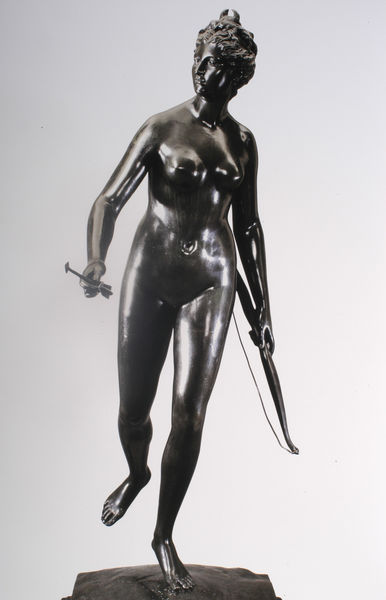
Titel: Diana als Jägerin
Künstler: Jean-Antoine Houdon
Standort: San Marino
Institution: The Huntington Library, Art Collections, and Botanical Gardens
Schlagwörter: akt, dunkel, fuß, hand, haut, kopf, nackt, schatten, weiß, bewegung, brust, busen, ellbogen, frau, frisur, grau, haar, licht, marmor, mund, nacht, nase, profil, raum, schwarz, blick, arm, arme, augen, gesicht, sockel, stehen, stein, hals, hände, porträt, spiegelung, gehen, boden, figur, haare, stehend, kinn, locken, renaissance, schulter, schultern, rund, skulptur, statue, beine, taille, bein, brüste, füße, liebe, bogen, laufen, kette, klein, farblos, glanz, glänzend, metall, nabel, bauch, bildhauerei, bronze, glatt, plastik, plinthe, poliert, wange, bauchnabel, brustwarzen, knie, nagel, oberschenkel, scham, zehen, foto, hüften, barfuss, nacktheit, mond, oberfläche, schönheit, zeh, becken, kniee, mondsichel, waffe, lauf, rennen, helm, schritt, göttin, jagd, gedreht, halbprofil, hüfte, antik, verfolgung, erhoben, gehend, schwart, reflektion, venus, schlüsselbein, achse, hörner, spielbein, standbein, amor, drehung, gestreckt, pfeil, oberarme, artemis, diana, jagdgöttin, jägerin, vorwärts, römisch, standbild, gegossen, unterschenkel, bronzefigur, laufend, sehne, bildhauer, balance, aphrodite, götting, volumen, gelockt, arthemis, pfeil und bogen, strirn, unterarme, ein bein, einbeinig, ideale nacktheit, donatello, nahd, griehenland, götterbild, auf einem bein, kopf gedreht, blickt, artimis, antike nacktheit